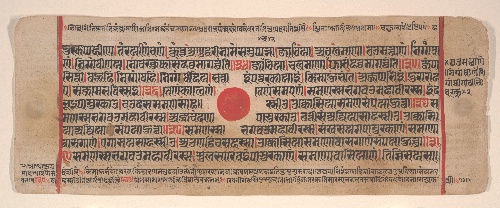
Artist: Bhadrabahu
Artist bio: Indian, died ca. 356 BCE
Date: 15th century
Object type: Folio
Classification: Paintings
Medium: Ink, opaque watercolor, and gold on paper
Culture: India (Gujarat)
Dimensions: (Average size .1–.71): 4 1/2 x 11 3/8 in. (11.4 x 28.9 cm)
Department: Asian Art
Credit line: Bequest of Cora Timken Burnett, 1956
Accession year: 1957
Repository: Metropolitan Museum of Art, New York, NY